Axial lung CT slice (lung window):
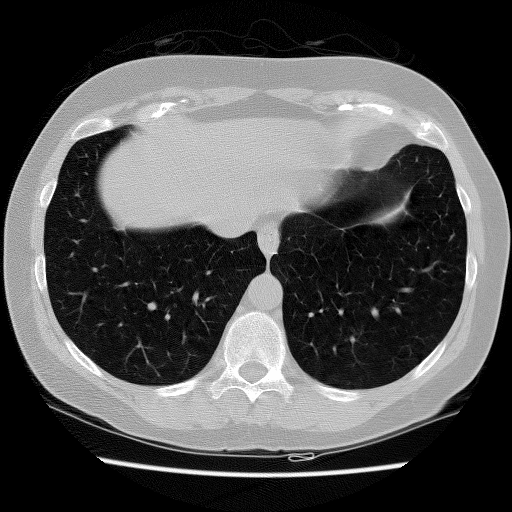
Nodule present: no